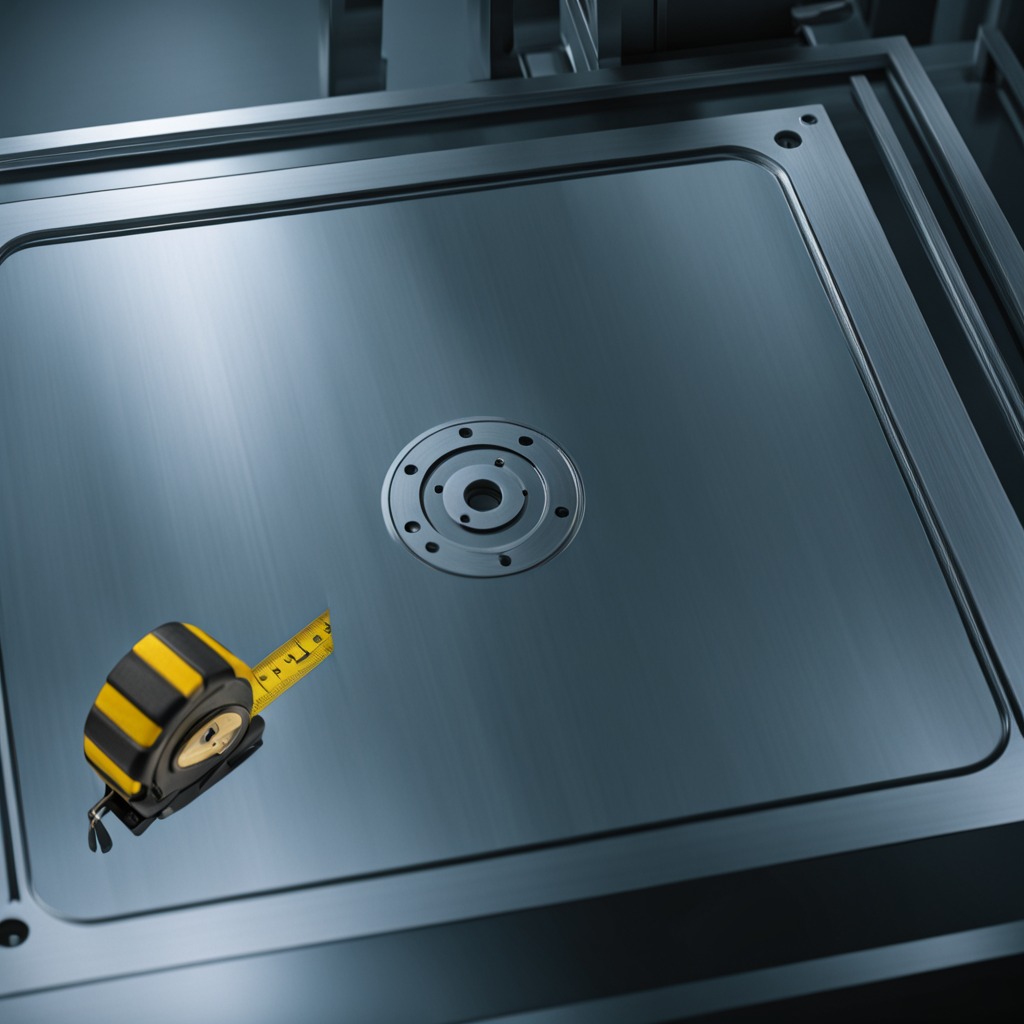
A measuring tape is lying on the metal table in a machine shop under fluorescent lights.